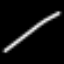
Label: line